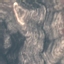
Label: HerbaceousVegetation